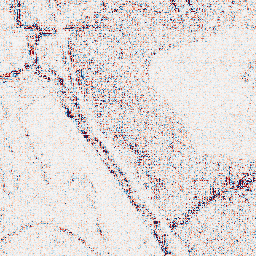
Category: wavelet
Decomposition family: wavelet_biorthogonal
Decomposition parameters: wavelet: bior4.4
level: 1
Upsampling method: area
Upsampling parameters: scale: 8
Upsampling scale: 8